Aerial crown-view tile of a tropical tree (Barro Colorado Island, Panama), acquired 20250715:
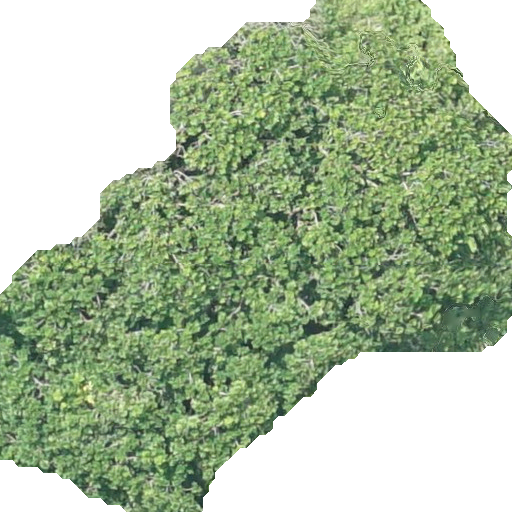
Species: Anacardium excelsum
GBIF accepted scientific name: Anacardium excelsum
Crown area: 262.038 m²